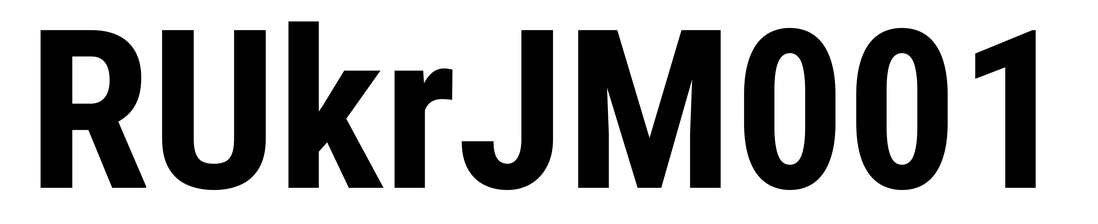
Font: Roboto_Condensed_Bold